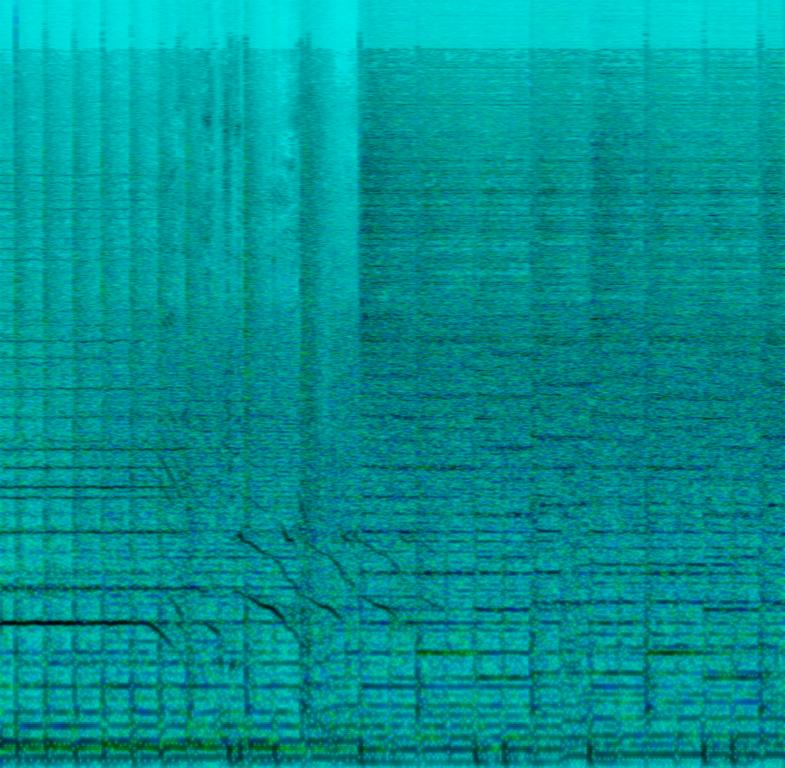
The Rock Orchestra song features energetic crash cymbals, punchy kick and snare hits, groovy bass, wide electric guitar chords and simple strings melody. It sounds epic, powerful and energetic - like a theme song for an opening track of some anime.